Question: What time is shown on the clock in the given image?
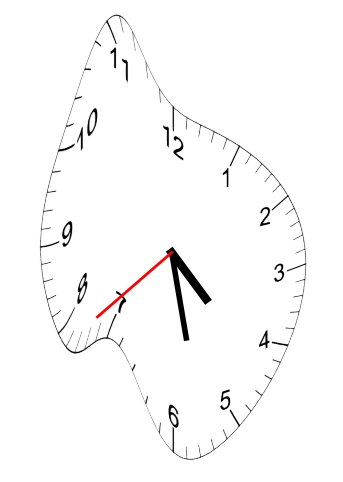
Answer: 04:27:38